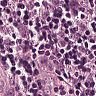
Metastatic tissue present: yes